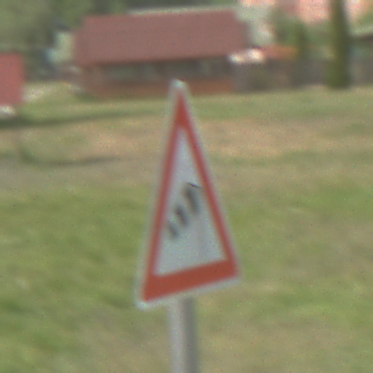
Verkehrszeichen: SeitenwindVonRechts
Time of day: MorningAfternoon
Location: Outdoor (Nature)
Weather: PartlyCloudy
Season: NotSpecified
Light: Natural